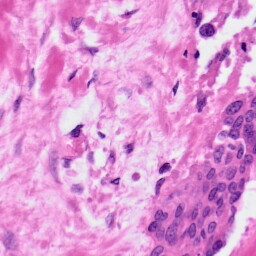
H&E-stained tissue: Ovarian